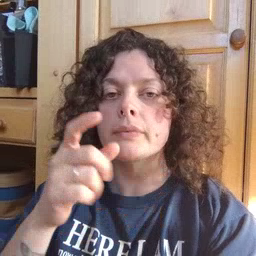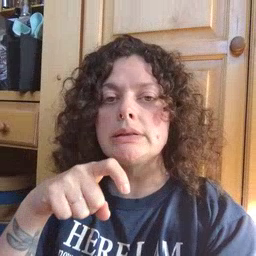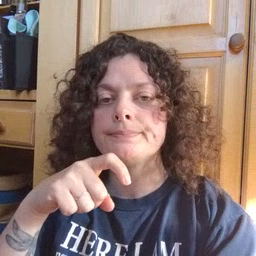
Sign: closet